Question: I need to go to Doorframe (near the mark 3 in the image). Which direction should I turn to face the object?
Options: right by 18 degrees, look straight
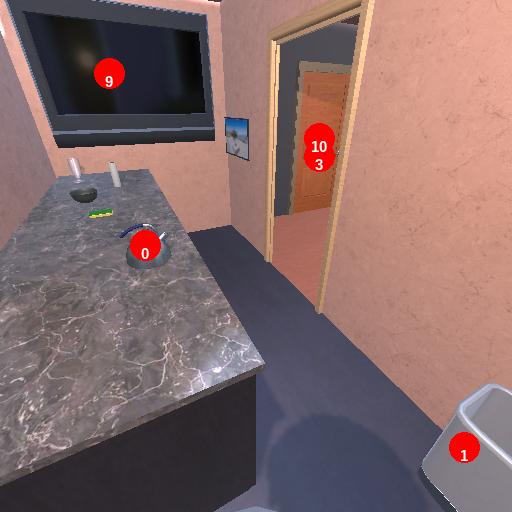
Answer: right by 18 degrees